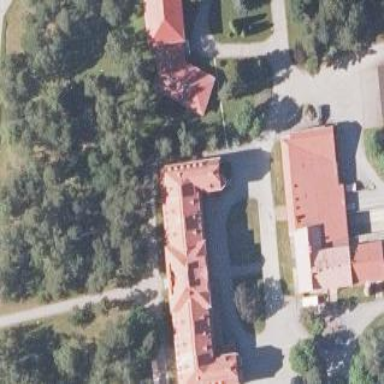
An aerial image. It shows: Hospital building.